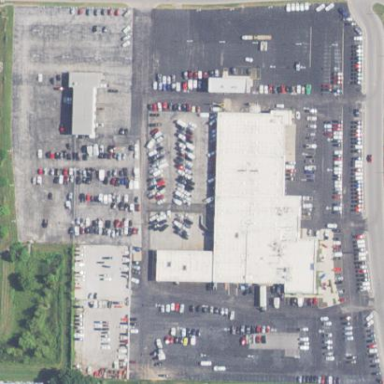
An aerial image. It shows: Shop that sells cars.